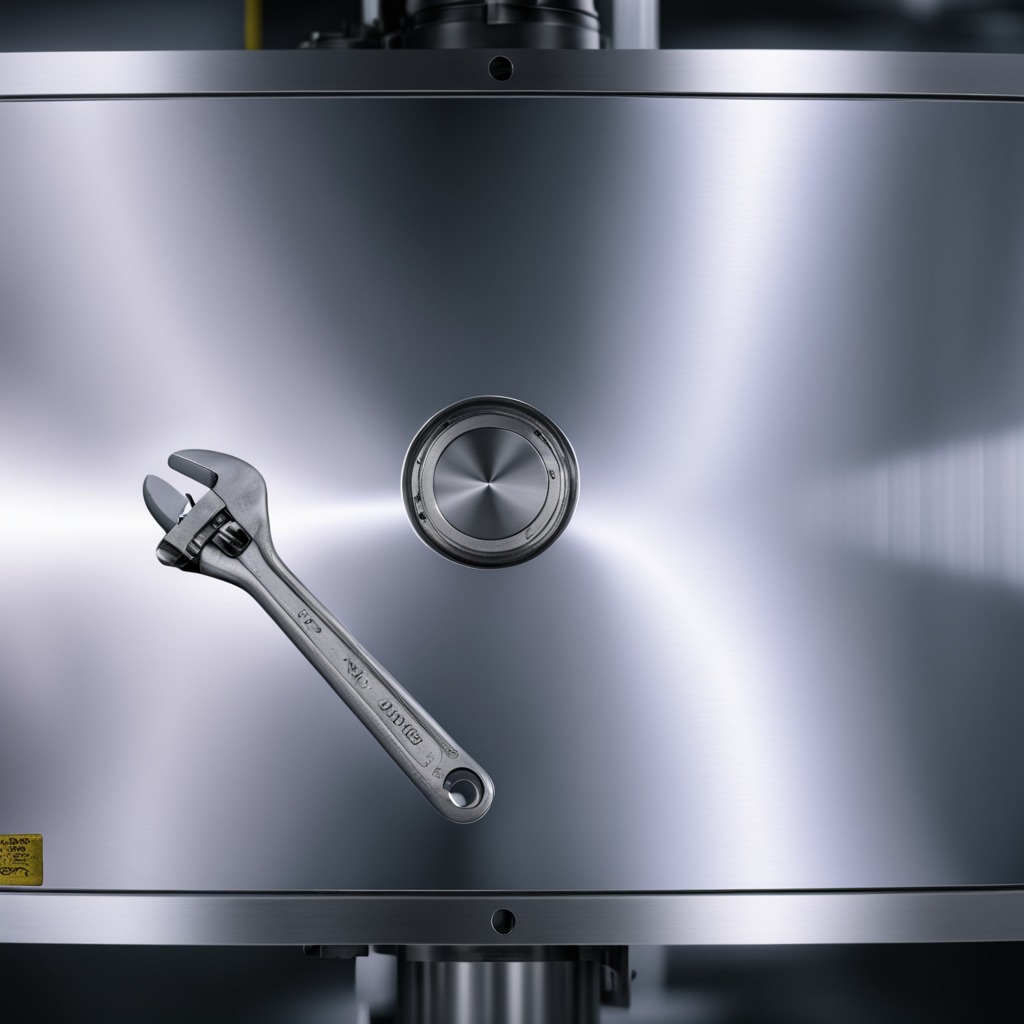
A wrench is lying on a metal table in a machine shop under fluorescent lights.